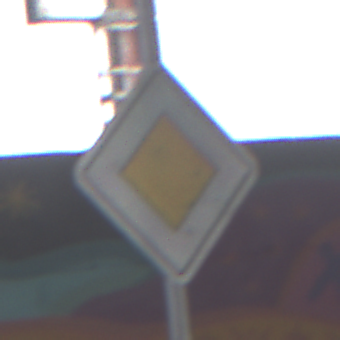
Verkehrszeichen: Vorfahrtsstrasse
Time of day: Midday
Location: Roofed (Special)
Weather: Overcast
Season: NotSpecified
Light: Natural